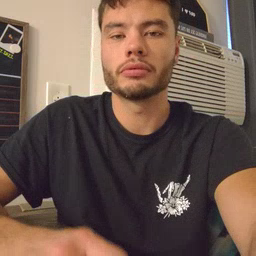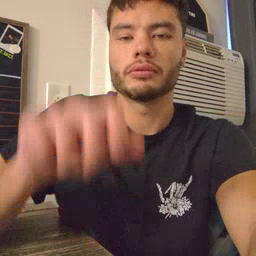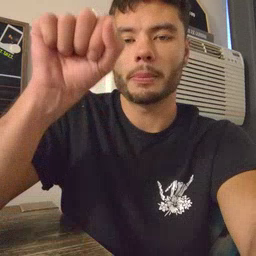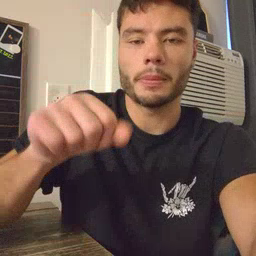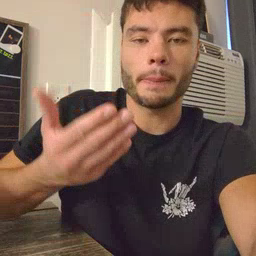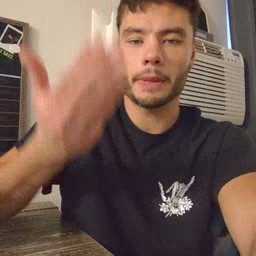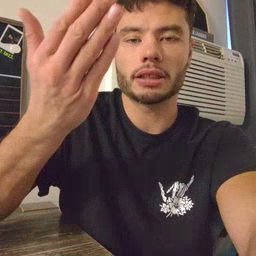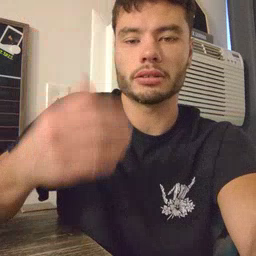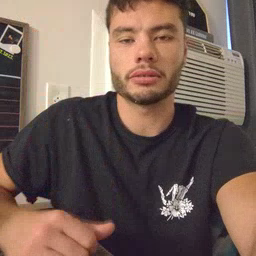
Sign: mitten